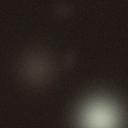
Screen state: off